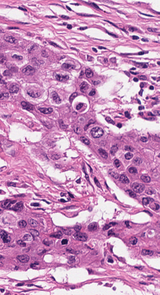
Tumor epithelial tissue: yes
Tumor-associated stroma tissue: yes
Normal tissue: no